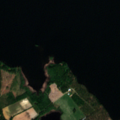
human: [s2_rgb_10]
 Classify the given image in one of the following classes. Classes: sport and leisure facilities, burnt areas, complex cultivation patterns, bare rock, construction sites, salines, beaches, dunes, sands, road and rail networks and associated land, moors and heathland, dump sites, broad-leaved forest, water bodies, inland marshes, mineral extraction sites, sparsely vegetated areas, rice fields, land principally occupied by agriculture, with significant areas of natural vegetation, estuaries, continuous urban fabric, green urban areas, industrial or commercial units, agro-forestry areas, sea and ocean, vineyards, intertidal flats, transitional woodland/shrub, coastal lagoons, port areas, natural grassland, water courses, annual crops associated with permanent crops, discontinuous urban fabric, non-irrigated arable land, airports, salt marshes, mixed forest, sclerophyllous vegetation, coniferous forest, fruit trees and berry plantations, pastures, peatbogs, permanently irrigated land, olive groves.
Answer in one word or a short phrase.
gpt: broad-leaved forest, water bodies